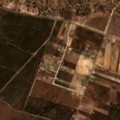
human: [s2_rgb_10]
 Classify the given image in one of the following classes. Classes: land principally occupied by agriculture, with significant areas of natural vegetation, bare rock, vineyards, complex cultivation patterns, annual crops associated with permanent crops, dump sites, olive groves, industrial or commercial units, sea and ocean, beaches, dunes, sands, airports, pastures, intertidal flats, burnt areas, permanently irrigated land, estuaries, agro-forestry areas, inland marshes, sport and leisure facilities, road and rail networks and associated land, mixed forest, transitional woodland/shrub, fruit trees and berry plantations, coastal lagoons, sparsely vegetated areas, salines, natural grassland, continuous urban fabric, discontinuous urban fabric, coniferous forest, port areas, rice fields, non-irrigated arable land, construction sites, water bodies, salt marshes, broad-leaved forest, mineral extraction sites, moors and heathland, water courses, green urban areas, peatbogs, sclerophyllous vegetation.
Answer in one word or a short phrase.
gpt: permanently irrigated land, complex cultivation patterns, agro-forestry areas, broad-leaved forest, transitional woodland/shrub